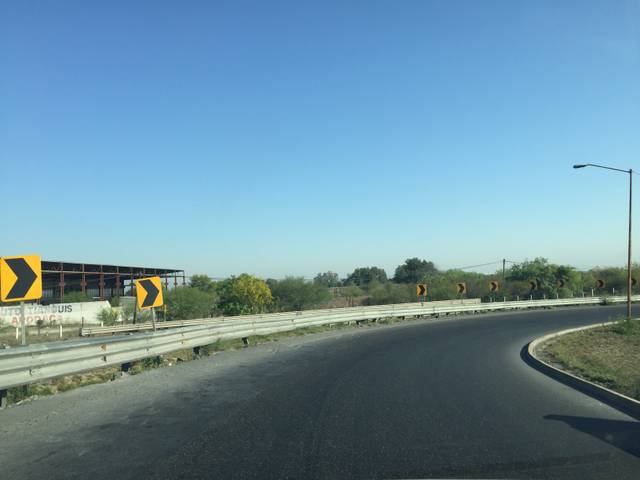
Region: Mexico
Coordinates: 25.832, -100.259